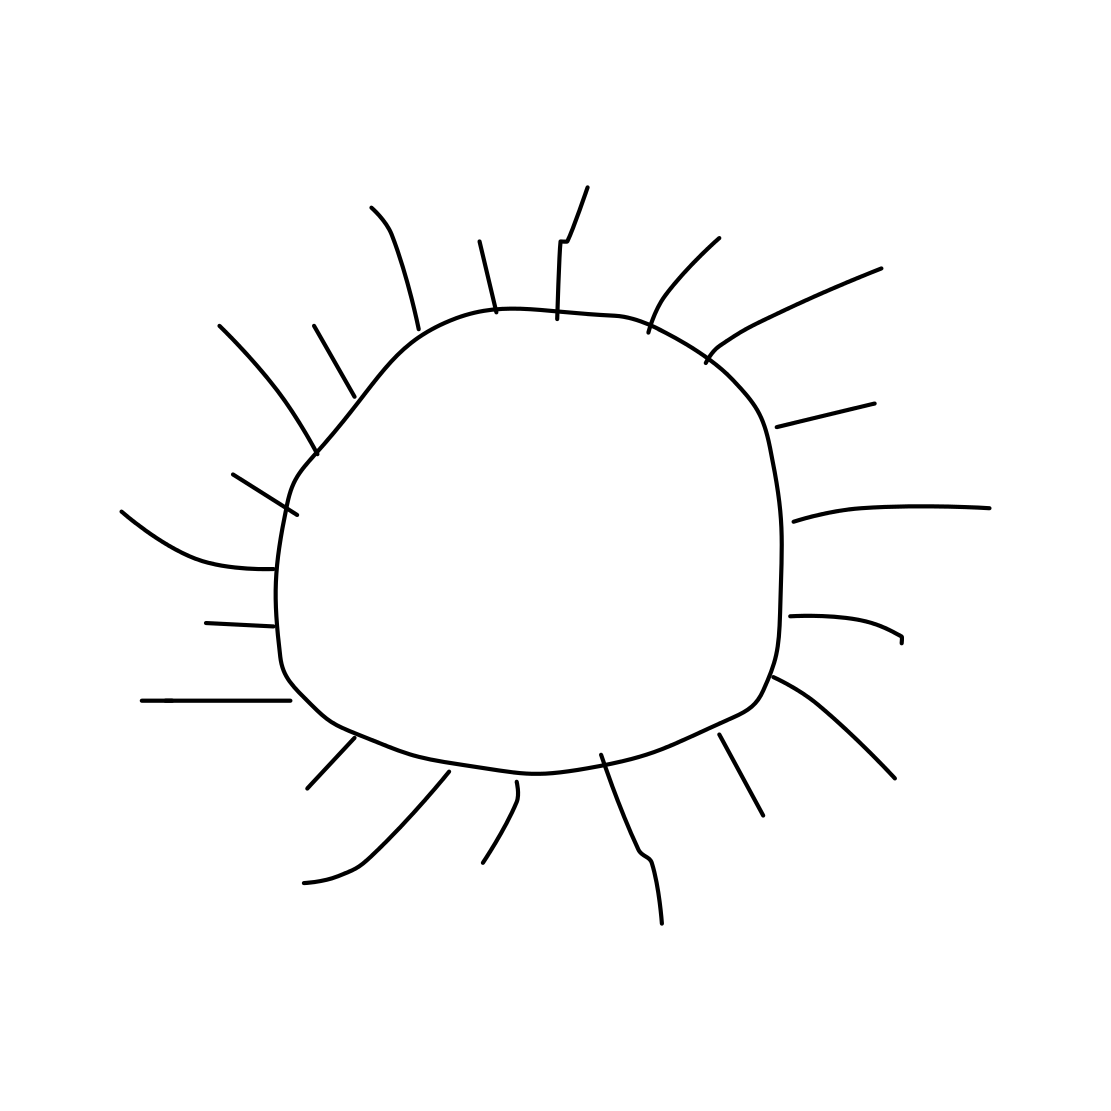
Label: sun